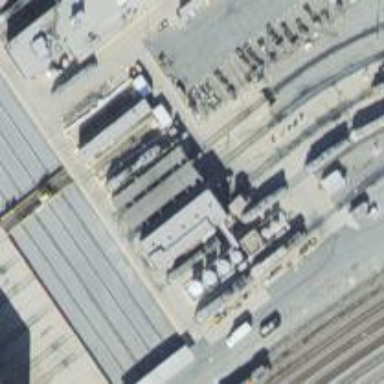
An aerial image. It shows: Railway yard in service.